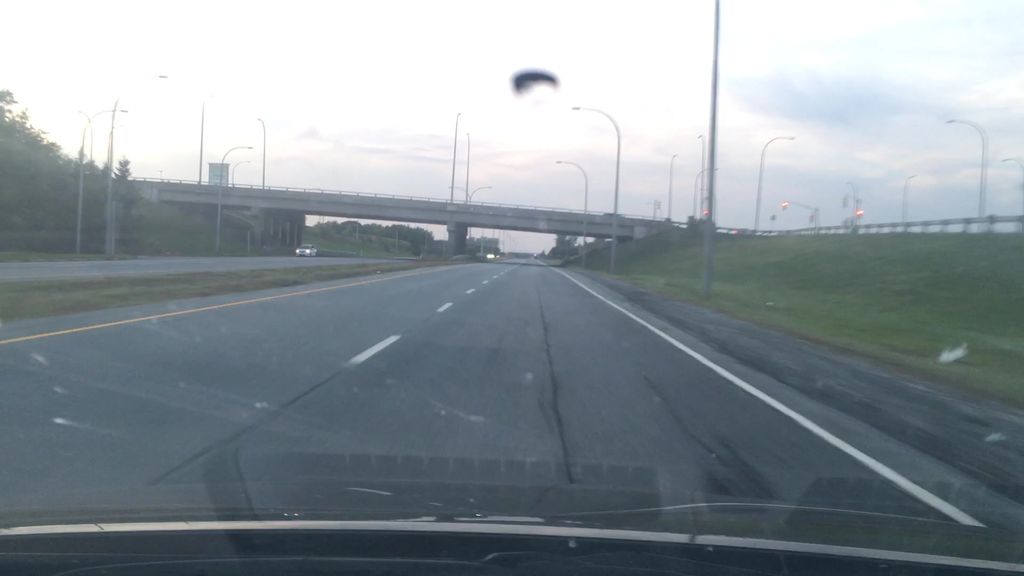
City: halifax